【题型】选择题　【知识点】平面几何　【难度】easy
如图, 直线 $l_1 // l_2 // l_3$, 直线 $AC$ 分别交 $l_1, l_2, l_3$ 于点 $A, B, C$, 直线 $DF$ 分别交 $l_1, l_2, l_3$ 于点 $D, E, F$, 已知 $\dfrac{BC}{AC} = \dfrac{2}{3}$, 若 $DE = 3$, 则 $DF$ 的长是( )

A. $\dfrac{9}{4}$
B. $\dfrac{9}{2}$
C. 9
D. 6
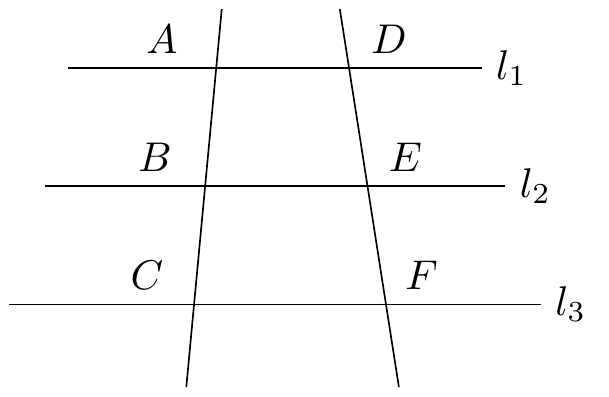
【解答】
解：$\because \dfrac{BC}{AC} = \dfrac{2}{3}$,

$\therefore \dfrac{AB}{AC} = \dfrac{1}{3}$,

$\because l_1 // l_2 // l_3$,

$\therefore \dfrac{DE}{DF} = \dfrac{AB}{AC} = \dfrac{1}{3}$,

$\therefore DF = \dfrac{3 \times 3}{1} = 9$,

故选：C。